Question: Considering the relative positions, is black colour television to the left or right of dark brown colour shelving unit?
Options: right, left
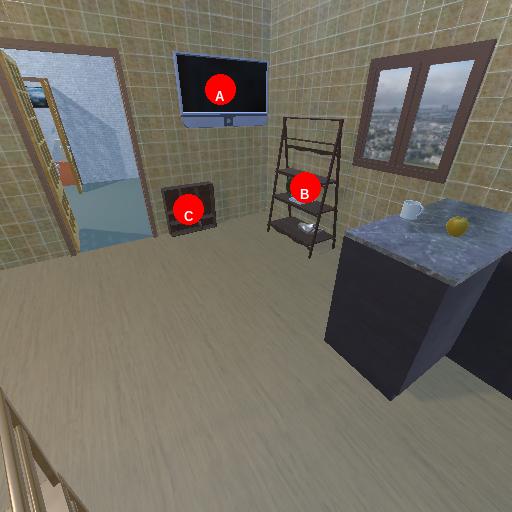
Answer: right